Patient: sex M, age 52
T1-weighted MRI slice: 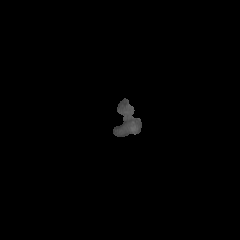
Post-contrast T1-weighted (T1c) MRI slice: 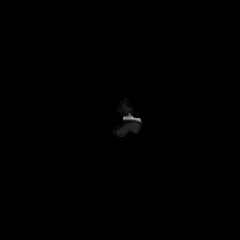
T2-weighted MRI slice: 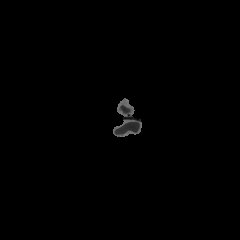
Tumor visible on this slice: no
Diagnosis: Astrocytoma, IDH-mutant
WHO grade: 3